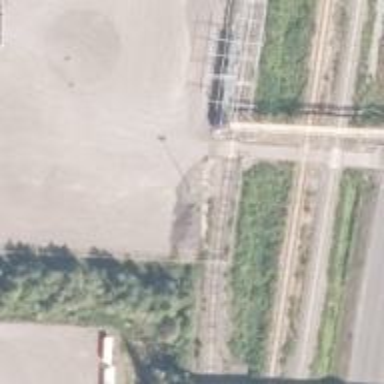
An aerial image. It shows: Wedge used for railway derailment.